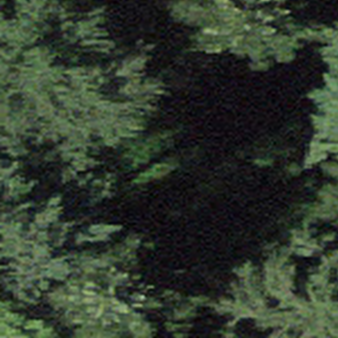
Label: other